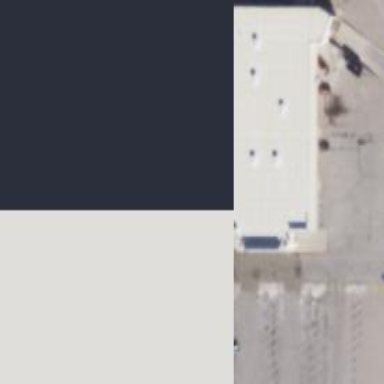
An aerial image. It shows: Retail building.